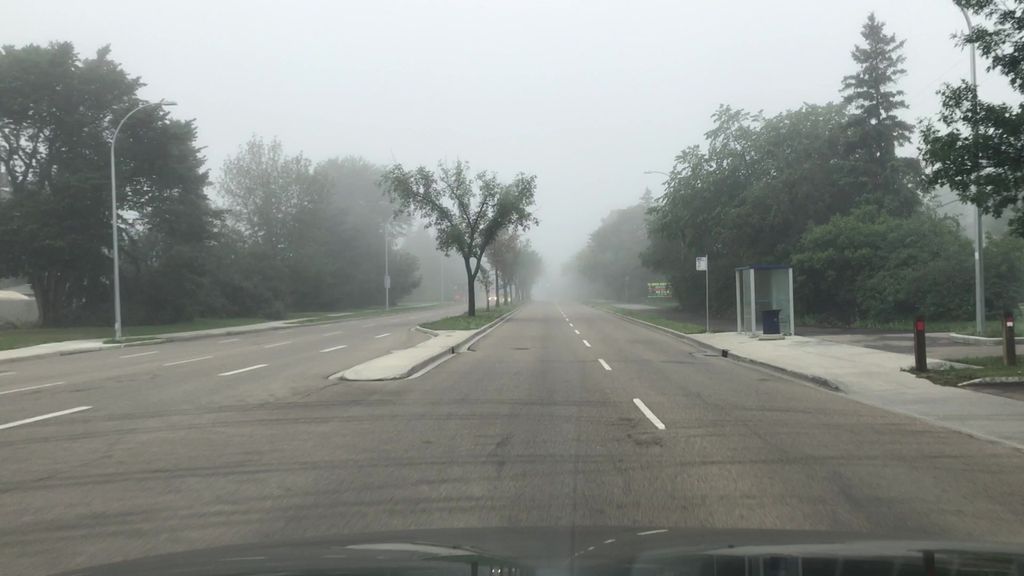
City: edmonton